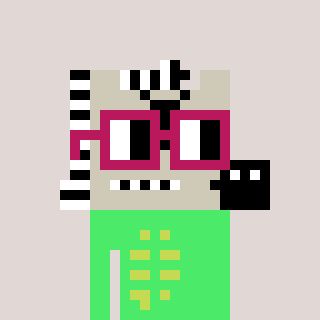
a pixel art character with square dark red glasses, a zebra-shaped head and a teal-colored body on a warm background